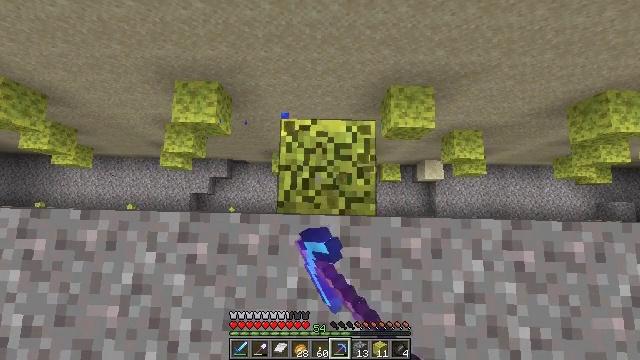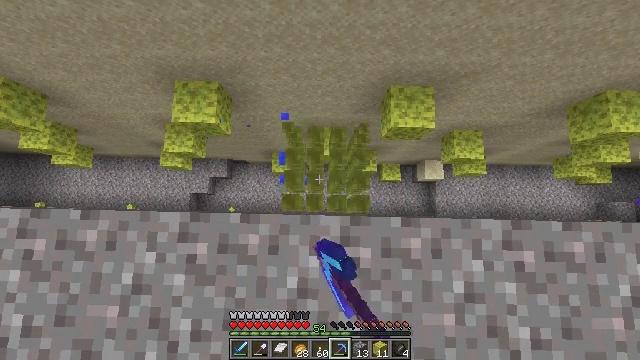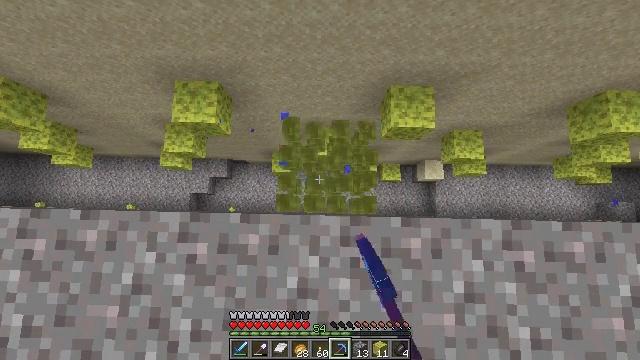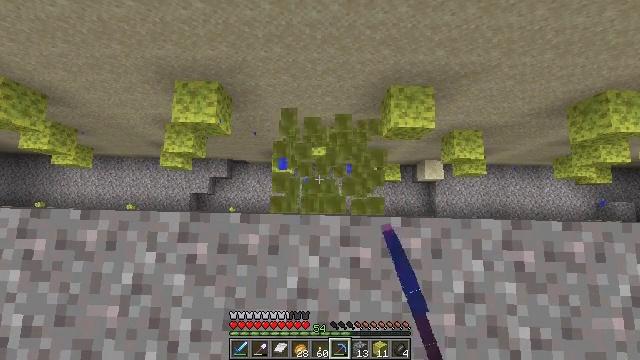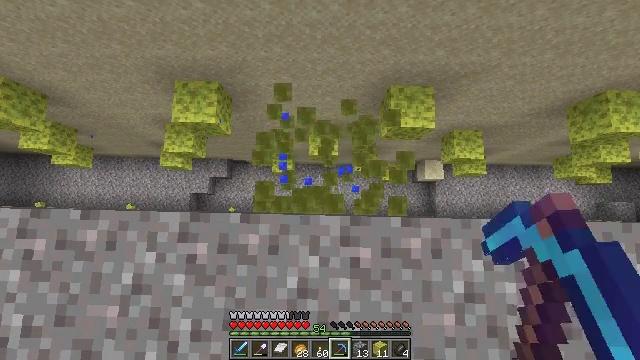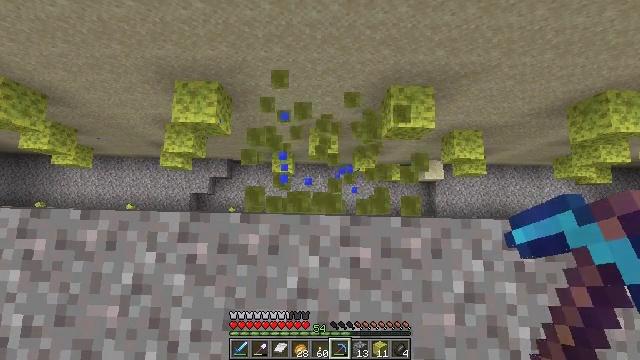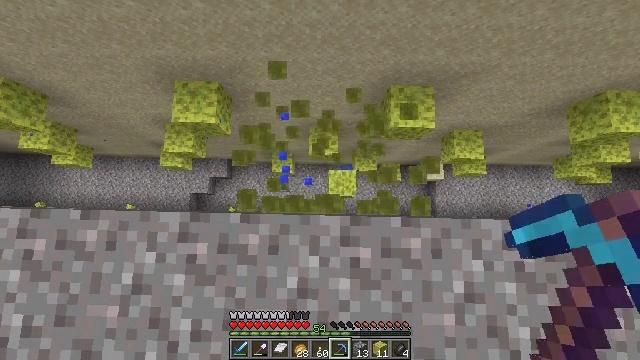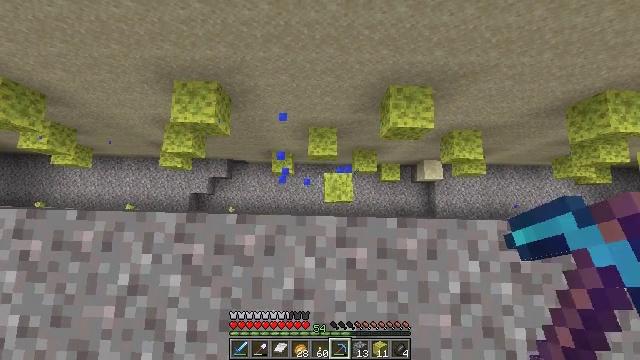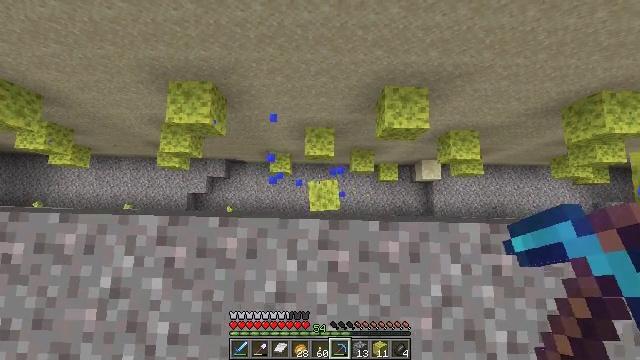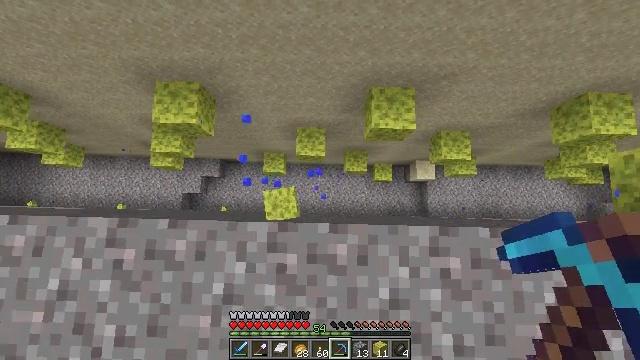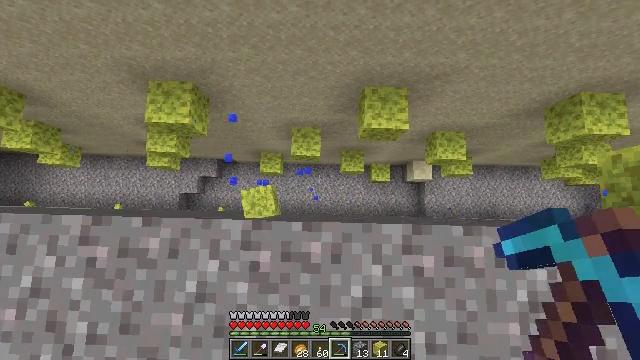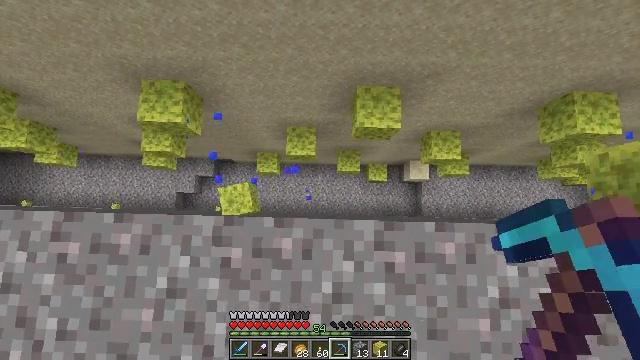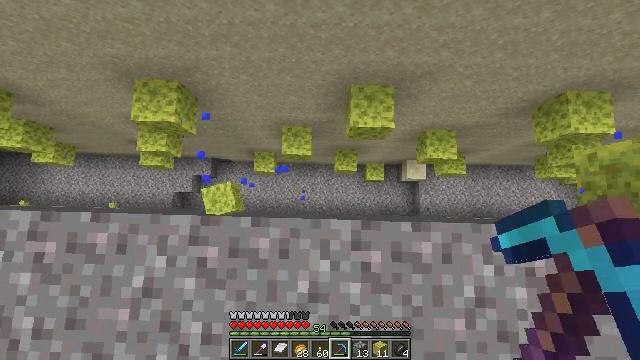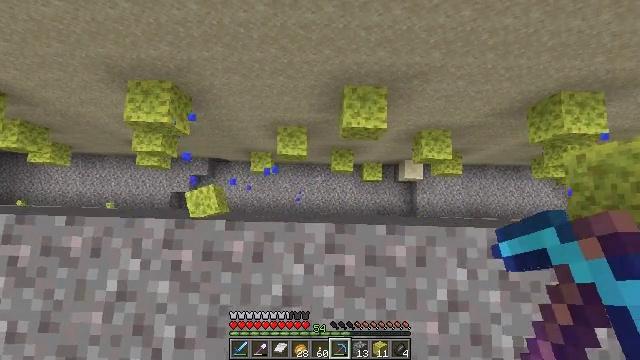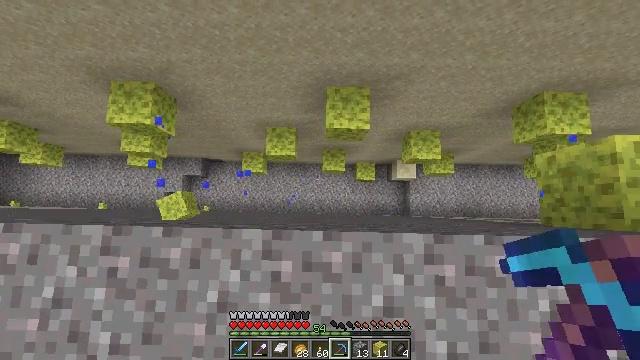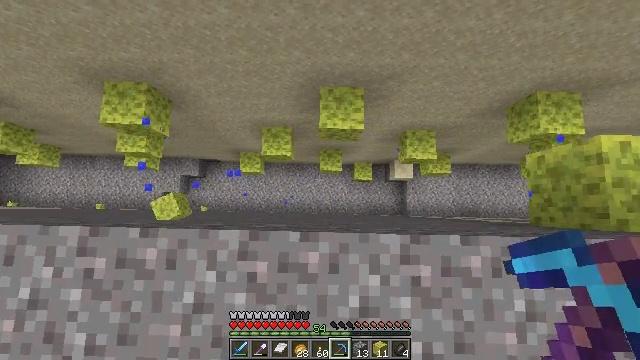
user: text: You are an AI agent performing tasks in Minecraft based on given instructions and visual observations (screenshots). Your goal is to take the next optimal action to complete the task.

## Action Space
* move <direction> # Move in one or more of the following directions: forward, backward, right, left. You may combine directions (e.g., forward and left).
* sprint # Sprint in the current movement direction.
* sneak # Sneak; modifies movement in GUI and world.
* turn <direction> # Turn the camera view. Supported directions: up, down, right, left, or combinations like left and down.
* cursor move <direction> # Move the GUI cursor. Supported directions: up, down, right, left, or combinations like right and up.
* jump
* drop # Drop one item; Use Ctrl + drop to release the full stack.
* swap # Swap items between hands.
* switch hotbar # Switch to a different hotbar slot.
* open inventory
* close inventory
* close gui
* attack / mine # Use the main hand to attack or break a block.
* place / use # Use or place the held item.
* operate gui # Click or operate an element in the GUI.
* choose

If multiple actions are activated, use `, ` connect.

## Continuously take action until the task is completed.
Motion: motion action
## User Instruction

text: Collect the wet sponge after mining.
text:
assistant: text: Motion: attack / mine
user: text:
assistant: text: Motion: attack / mine
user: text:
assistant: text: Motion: attack / mine
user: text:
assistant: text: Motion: attack / mine
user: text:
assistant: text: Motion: attack / mine
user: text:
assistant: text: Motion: attack / mine
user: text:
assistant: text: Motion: move right
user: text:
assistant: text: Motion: move right
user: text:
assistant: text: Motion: move right
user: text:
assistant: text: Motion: move right
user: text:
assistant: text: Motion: move right
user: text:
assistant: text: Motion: move right
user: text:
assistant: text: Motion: move right
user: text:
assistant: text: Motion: move right
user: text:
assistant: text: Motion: move right
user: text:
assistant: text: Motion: move right
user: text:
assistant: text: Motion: move right
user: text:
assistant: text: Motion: move right
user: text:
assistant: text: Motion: move right
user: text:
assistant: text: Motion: move right
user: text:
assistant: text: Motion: move right
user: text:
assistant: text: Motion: move right
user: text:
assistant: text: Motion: move right
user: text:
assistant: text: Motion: move right
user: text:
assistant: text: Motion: move right
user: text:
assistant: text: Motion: move right
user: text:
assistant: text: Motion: move right
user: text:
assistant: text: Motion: move right
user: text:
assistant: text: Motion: move right
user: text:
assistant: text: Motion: move right